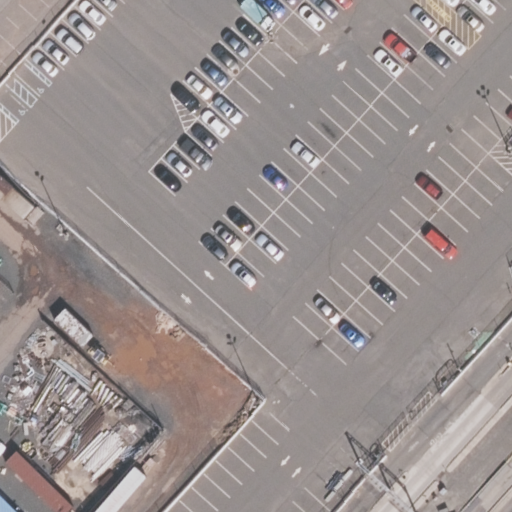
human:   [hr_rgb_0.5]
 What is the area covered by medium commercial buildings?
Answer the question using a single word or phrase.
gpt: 0m2

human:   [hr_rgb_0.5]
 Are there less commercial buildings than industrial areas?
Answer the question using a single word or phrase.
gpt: yes

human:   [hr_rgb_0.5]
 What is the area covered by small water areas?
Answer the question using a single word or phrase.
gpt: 0m2